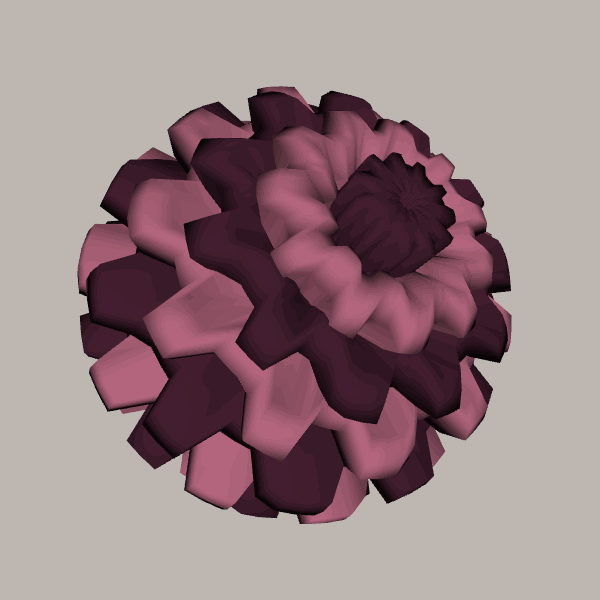
Background: light